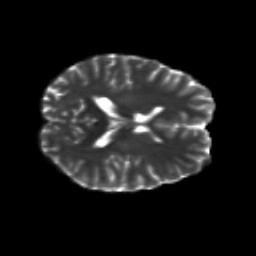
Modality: T2w
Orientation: axial
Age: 20
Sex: female
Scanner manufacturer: siemens
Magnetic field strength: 3 T
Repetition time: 8.8 s
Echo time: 0.085 s